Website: bh-photo
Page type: payment
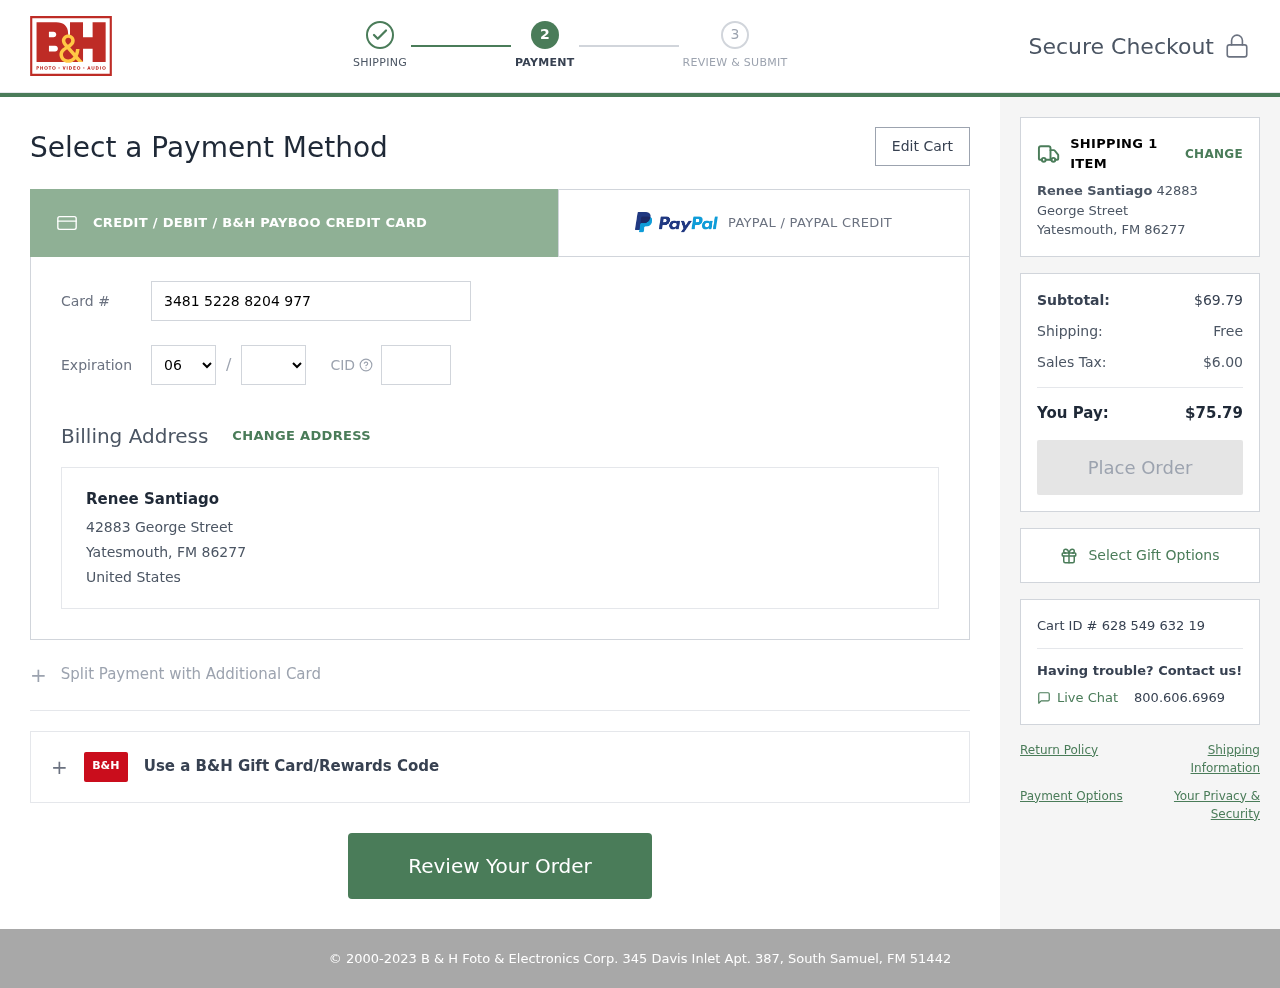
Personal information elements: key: PII_CARD_CVV
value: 7638
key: PII_CARD_EXPIRY_MONTH
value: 06
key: PII_CARD_EXPIRY_YEAR
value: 29
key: PII_CARD_NUMBER
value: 3481 5228 8204 977
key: PII_CITY_STATE_ZIP
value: Yatesmouth, FM 86277
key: PII_COUNTRY
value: United States
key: PII_FULLNAME
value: Renee Santiago
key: PII_STREET
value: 42883 George Street
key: PII_FULLNAME2
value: Renee Santiago
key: PII_STREET2
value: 42883 George Street
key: PII_CITY_STATE_ZIP2
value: Yatesmouth, FM 86277
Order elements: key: ORDER_NUM_ITEMS
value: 1
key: ORDER_SUBTOTAL
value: $69.79
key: ORDER_SHIPPING_COST
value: Free
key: ORDER_TAX
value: $6.00
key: ORDER_TOTAL
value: $75.79
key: ORDER_ID
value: Cart ID # 628 549 632 19